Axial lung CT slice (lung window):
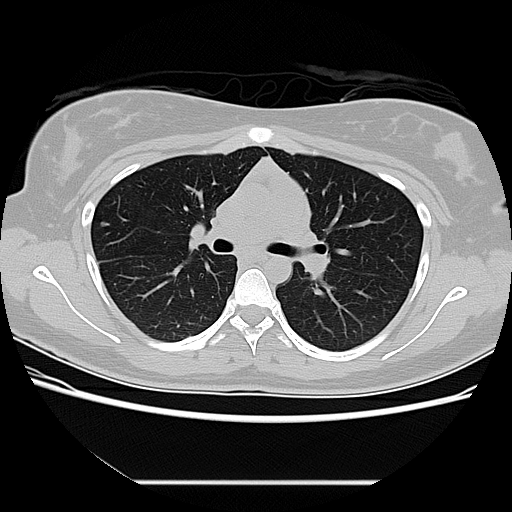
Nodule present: yes
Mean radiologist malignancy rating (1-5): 2.75